Question: I am learning Objective-C inheritance and my program is getting lost in a recursive loop and won't come out. It gets hung up when calling a getter function.
I am using XCode version: Version 6.2 (6C101)

My program is given below
Vehicle.h
'''
#ifndef exercise_2_Vehicle_h
#define exercise_2_Vehicle_h
#import <Foundation/Foundation.h>
@interface Vehicle : NSObject
@property float speed;
-(void) start;
-(void) stop;
-(void) park;
@end
#endif
'''
Vehicle.m
'''
#import "Vehicle.h"
@implementation Vehicle
-(void) setSpeed:(float)speed {
self.speed = speed;
}
-(float) speed {
return self.speed;
}
-(void) start {
NSLog(@"Starting the vehicle");
}
-(void) stop {
NSLog(@"Stopping the vehicle");
}
-(void) park {
NSLog(@"Parking the vehicle");
}
@end
'''
Car.h
'''
#ifndef exercise_2_Car_h
#define exercise_2_Car_h
#import "Vehicle.h"
@interface Car : Vehicle
@property (nonatomic) NSString* make;
-(Car*) initMake: (NSString*) make;
-(NSString*) make;
@end
#endif
'''
Car.m
'''
#import "Car.h"
@implementation Car
-(Car*) initMake:(NSString *)make {
self = [super init];
if (self) {
self.make = make;
}
return self;
}
-(NSString*) make {
return self.make;
}
@end
'''
main.m
'''
#import <Foundation/Foundation.h>
#import "Car.h"
#import "Vehicle.h"
int main(int argc, const char * argv[]) {
@autoreleasepool {
// insert code here...
Car* car = [[[Car alloc] init] initMake: @"Camry"];
//[car setSpeed:45];
NSLog(@"The model initialized is ");
[car make];
// [car speed];
}
return 0;
}
'''
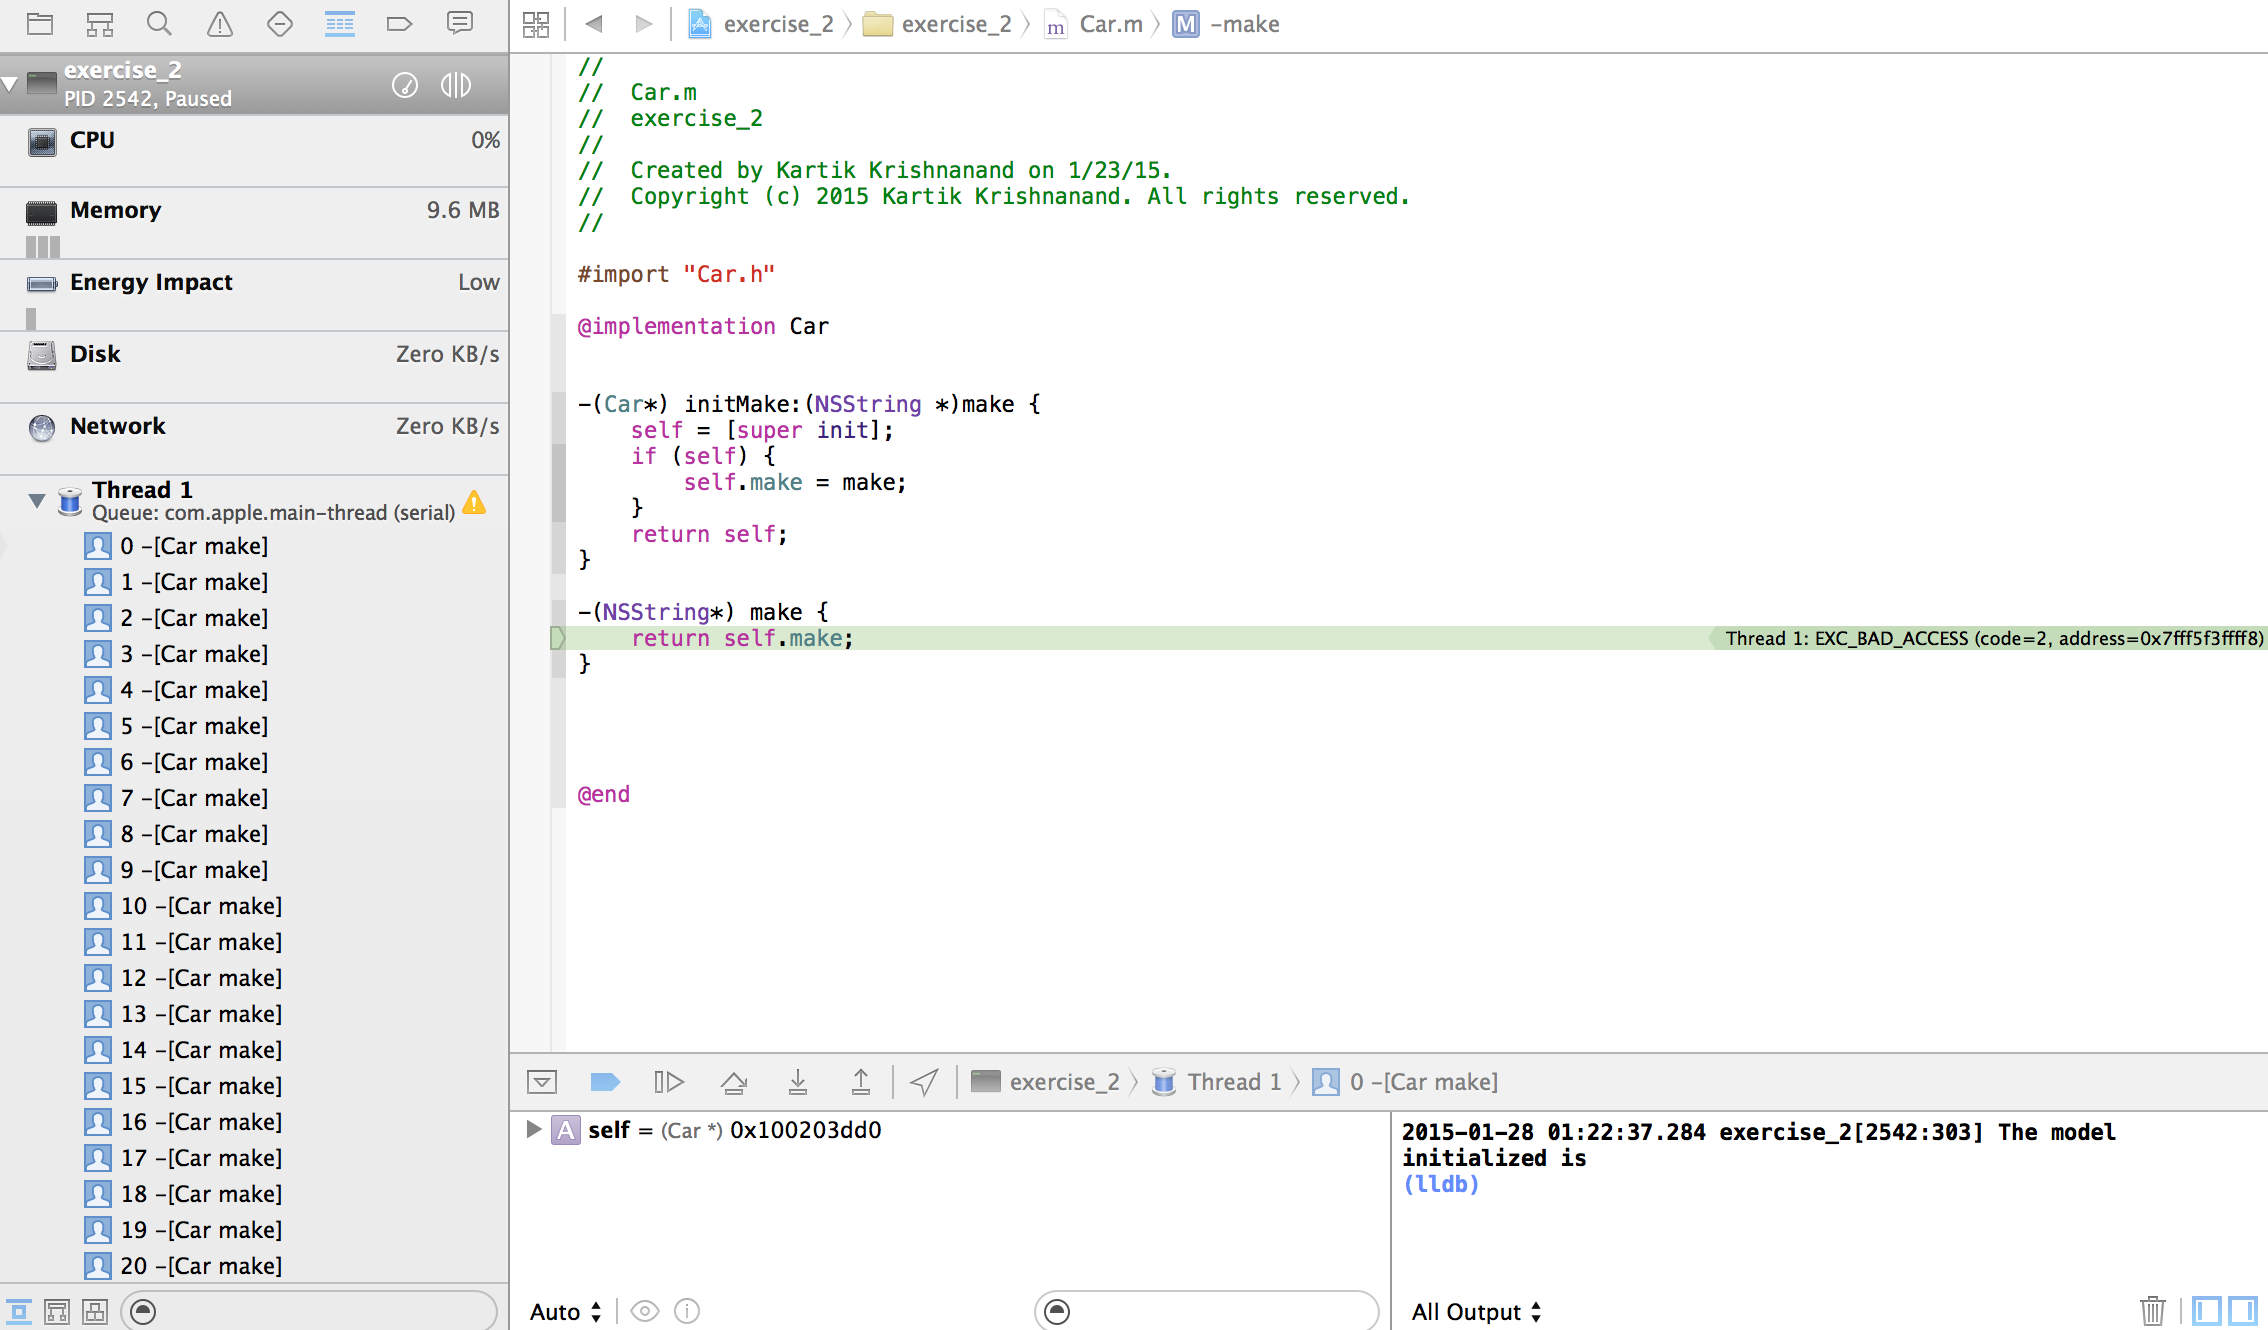
Answer: The issue you have is caused by creating the property for speed:
'''
@property float speed;
'''
and overriding 'setSpeed:' method.
When you create @property compiler adds two methods for you, in your example setSpeed and speed.
This command:
'''
self.speed = speed;
'''
is equal to:
'''
[self setSpeed: speed];
'''
and inside setSpeed you have this command again which cause the loop. In your example you can remove both methods (setSpeed and speed) because compiler will add it for you. If you need it because you want to do some customisation you should use _speed instead self.speed.
_speed is backed variable added by compiler when using @property.
Change your method to:
'''
-(void) setSpeed:(float)speed {
_speed = speed;
}
'''
to remove the infinite loop.